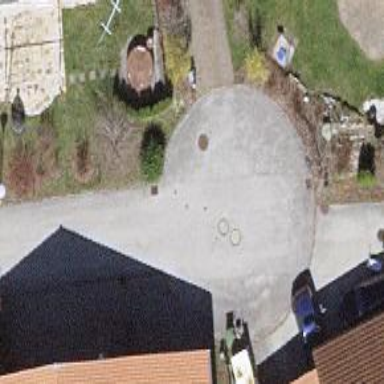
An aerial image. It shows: Turning circle on the road.